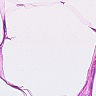
Metastatic tissue present: no